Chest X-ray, PA view. Patient: 49 years old, sex F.
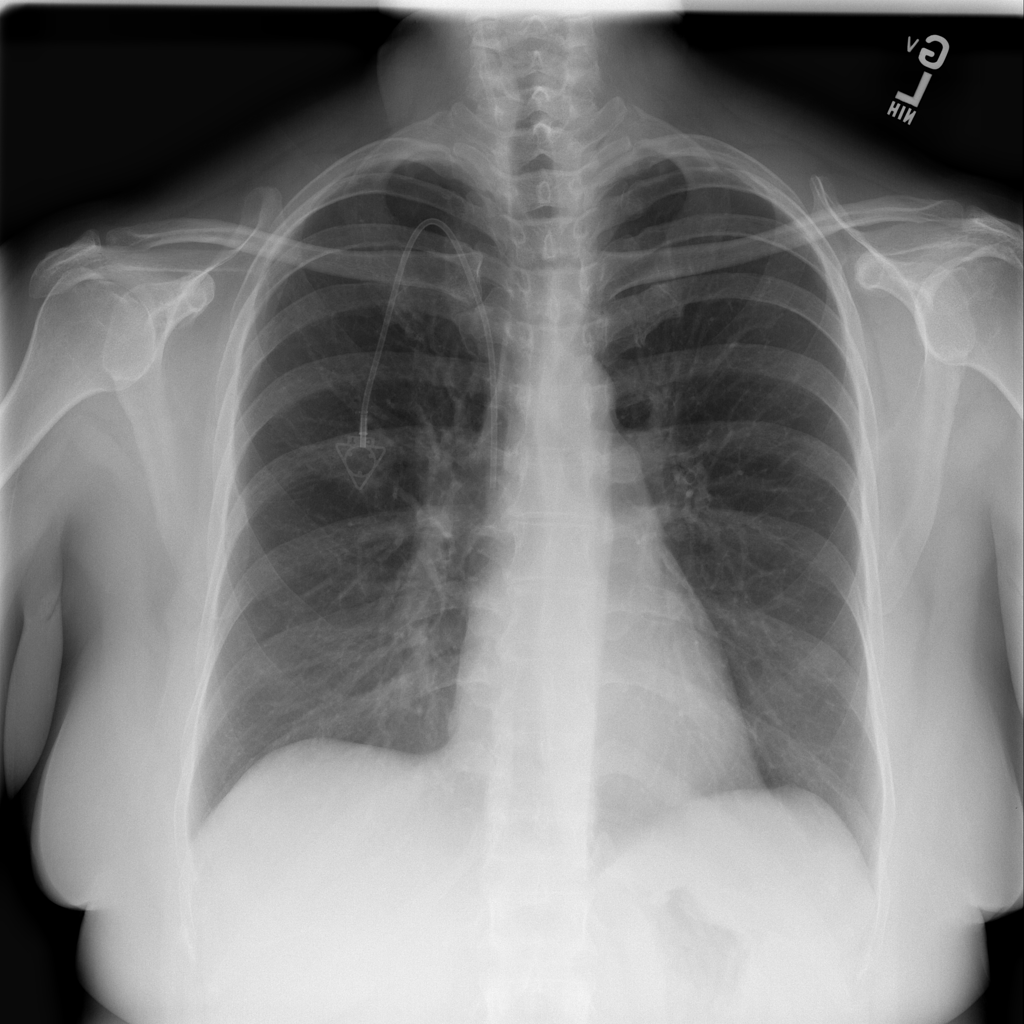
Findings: No Finding